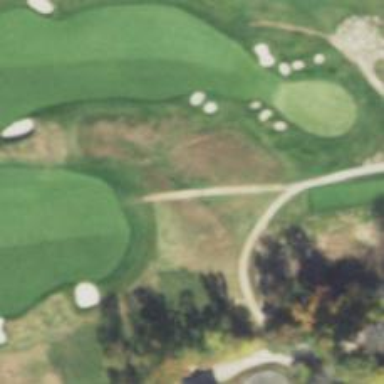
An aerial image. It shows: Path for both road and golf.